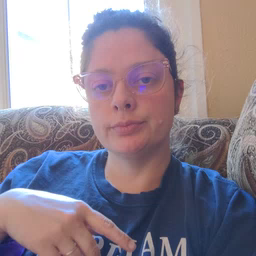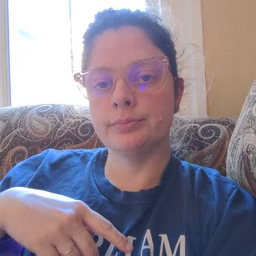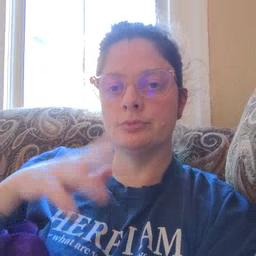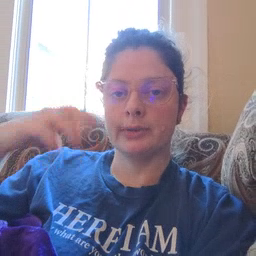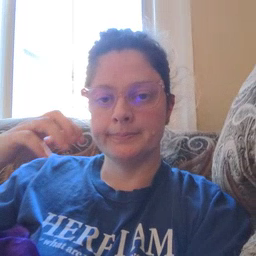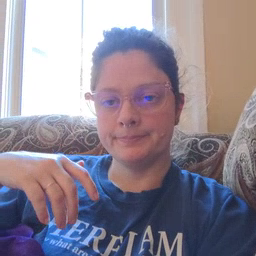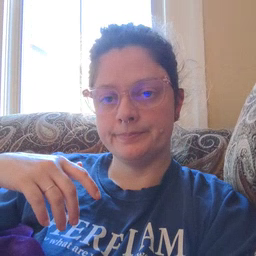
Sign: rain